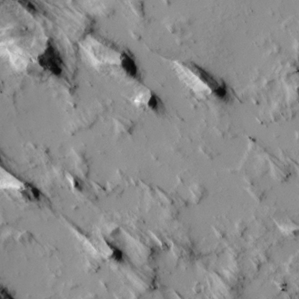
Label: non_frost